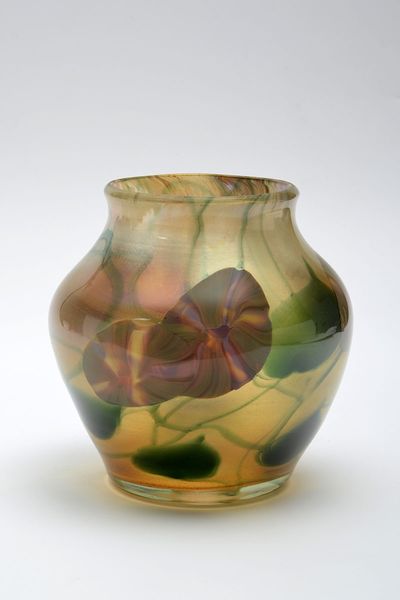
Titel: Vase Modell 'Y 4209'
Künstler: Louis Comfort Tiffany
Standort: Hamburg
Institution: Museum für Kunst und Gewerbe Hamburg
Schlagwörter: glas, vase, jugendstil, technik, art nouveau, stile liberty, zierobjekte, stile floreale, favrile, glasherstellung, paperweight